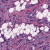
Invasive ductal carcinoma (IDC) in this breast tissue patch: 1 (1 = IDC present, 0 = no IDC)